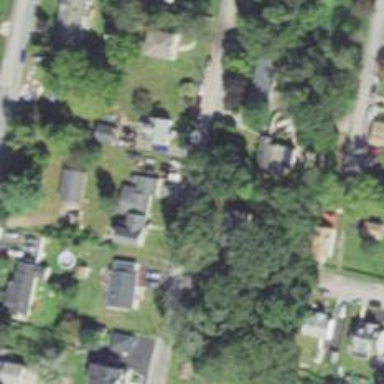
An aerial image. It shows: Residential driveway serving as service road.